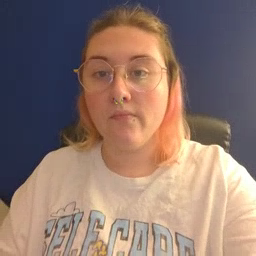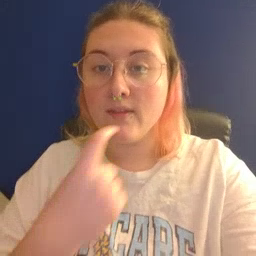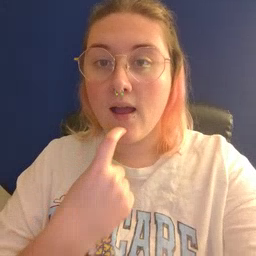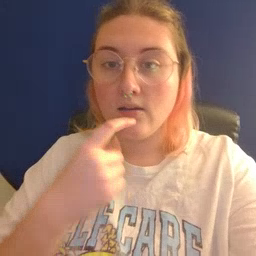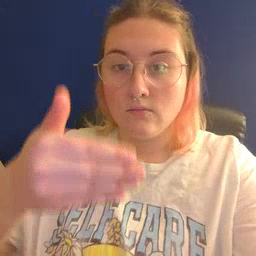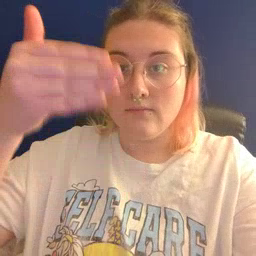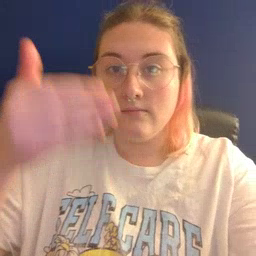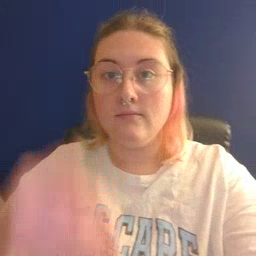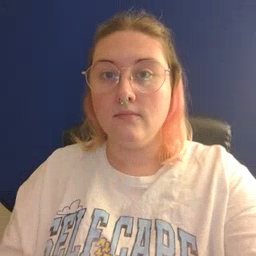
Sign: glasswindow